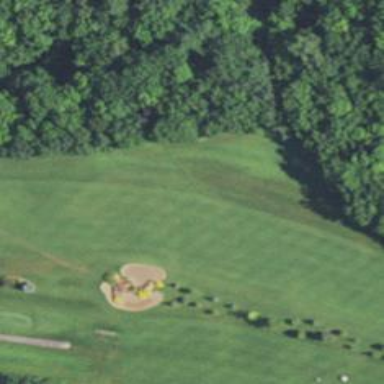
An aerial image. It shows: Golf hole.